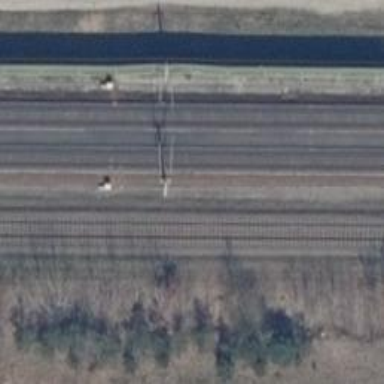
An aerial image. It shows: Milestone along the railway track with catenary mast.